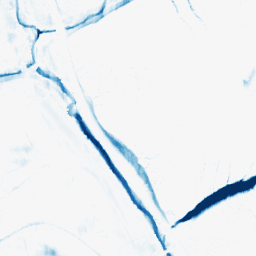
Category: morphological
Decomposition family: morphological_ellipse
Decomposition parameters: operation: closing
width: 20
height: 5
Upsampling method: quadratic
Upsampling parameters: scale: 8
Upsampling scale: 8